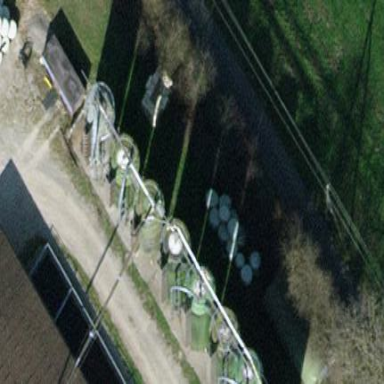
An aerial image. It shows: Silo.